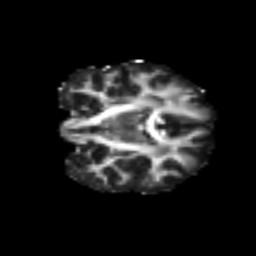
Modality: FA
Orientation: coronal
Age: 44
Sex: female
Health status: ill
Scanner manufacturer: siemens
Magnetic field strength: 3 T
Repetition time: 8.7 s
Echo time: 0.11 s